Question: I need to solve a non linear optimization problem in Python. I found out that scipy solves optimization problems, however I don't know what I am doing wrong since with some example input it can't find the correct solution that I have in <URL>.
My problem is that, given a set of points it must find the biggest ellipse inscribed that at max touches those points and the points are never included inside of it.
Formulating the optimization problem, I have 'a' and 'b' the semiaxis, 'phi' the rotation, 'xc' and 'yc' the coordinates of the centre and 'points' the list of points with each element in the form of '[x, y] -> [0, 1]' indices.
On paper the problem and the constraints are these, 'a, b, phi, xc, yc' are real, the points are integers:

The files I used in NEOS are these:
<URL>
<URL>
<URL>
With successful results (<URL>:
'''
xc = 143.012
yc = 262.634
a = 181.489
b = 140.429
phi = 1.43575
'''
So, my python code is this, it is my first time using scipy for optimization, so I don't exclude errors of understanding how it works from the documentation.
'''
from typing import List
import numpy as np
from scipy.optimize import *
def ellipse_calc(
points: List[List[int]],
verbose: bool = False
):
centre = [0, 0]
for i in range(len(points)):
centre[0] += points[i][0]
centre[1] += points[i][1]
centre[0] /= len(points)
centre[1] /= len(points)
if verbose:
print(f'centre: {centre[0]:.2f}, {centre[1]:.2f}')
max_x = max([p[0] for p in points])
max_y = max([p[1] for p in points])
min_x = min([p[0] for p in points])
min_y = min([p[1] for p in points])
initial_axis = 0.25 * (max_x - min_x + max_y - min_y)
if verbose:
print(initial_axis)
constraints = [
NonlinearConstraint(lambda x: x[0], 1, np.inf),
NonlinearConstraint(lambda x: x[1], 1, np.inf),
NonlinearConstraint(lambda x: x[2], 0, np.inf),
]
for i in range(len(points)):
constraints += [NonlinearConstraint(
lambda x:
(points[i][0] - x[3]) ** 2 * (np.cos(x[2]) ** 2 / x[0]**2 + np.sin(x[2]) ** 2 / x[1]**2) +
(points[i][1] - x[4]) ** 2 * (np.sin(x[2]) ** 2 / x[0]**2 + np.cos(x[2]) ** 2 / x[1]**2) +
2 * (points[i][0] - x[3]) * (points[i][1] - x[4]) *
np.cos(x[2]) * np.sin(x[2]) * (1 / x[1]**2 - 1 / x[0]**2), 1, np.inf)]
result = minimize(
lambda x: -np.pi * x[0] * x[1],
[initial_axis, initial_axis, 0, centre[0], centre[1]],
constraints=constraints
)
print(result)
if __name__ == '__main__':
points = [[50,44],[91,44],[161,44],[177,44],[44,88],[189,88],[239,88],[259,88],[2,132],[250,132],[2,176],[329,176],[2,220],[289,220],[2,264],[288,264],[2,308],[277,308],[2,352],[285,352],[2,396],[25,396],[35,396],[231,396],[284,396],[298,396],[36,440],[76,440],[106,440],[173,440]]
ellipse_calc(points, True)
'''
This try, that has the same data I tried on NEOS gives as output the following:
'''
fun: -8.992626773255127e+40
jac: array([-5.68832805e+20, -4.96651566e+20, -0.00000000e+00, -0.00000000e+00,
-0.00000000e+00])
message: 'Inequality constraints incompatible'
nfev: 54
nit: 10
njev: 9
status: 4
success: False
x: array([ 1.58089104e+20, 1.81065104e+20, -1.24564497e+15, -1.55647883e+10,
-2.76654483e+10])
'''
Does anyone know what I am doing wrong and how to fix it? Also, I don't really know if it is possible to solve this problem with scipy, in that case I am looking for a free library to solve it or even to alternative methods of finding that ellipse equation
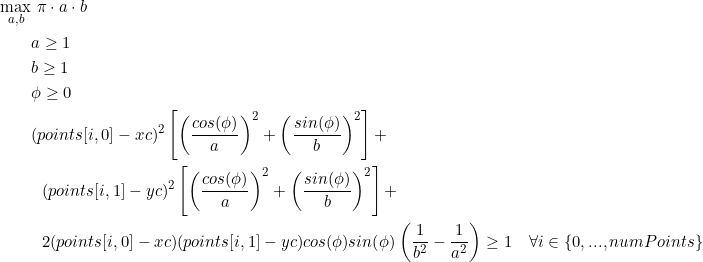
Answer: This isn't a complete answer, but it should help you to get started. Here are two hints:
-
'''
bounds = [(1, None), (1, None), (0, None), (None, None), (None, None)]
'''
and pass it to 'minimize' via the 'bounds' parameter.
- <URL>'i''lambda x, i=i: your_fun''i=29'
Then you should at least get a feasible solution with an objective value of 79384. Note also that you can shorten your code significantly by using numpy functions instead of loops.